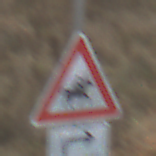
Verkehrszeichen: ReiterLinks
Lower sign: RichtungsangabeDurchPfeile5
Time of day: SunriseSunset
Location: Outdoor (Nature)
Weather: PartlyCloudy
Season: NotSpecified
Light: Natural